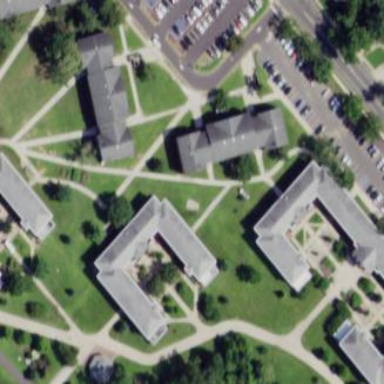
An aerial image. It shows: University building with various amenities.